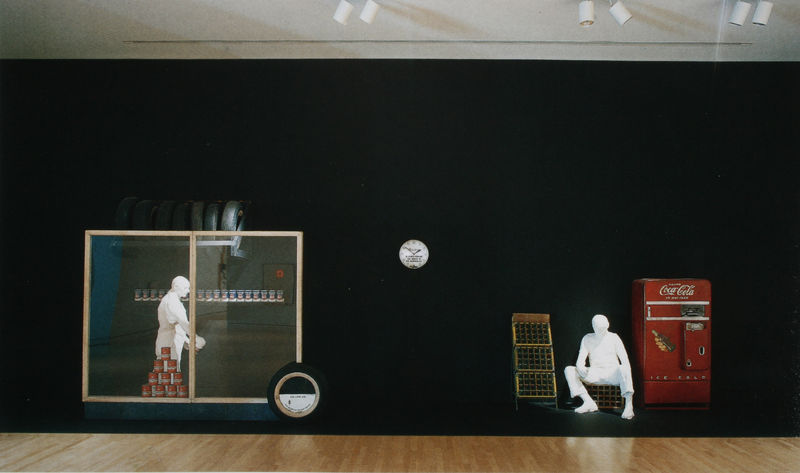
Titel: The Gas Station
Künstler: George Segal
Standort: Ottawa (Canada)
Institution: National Gallery of Canada
Schlagwörter: menschen, fenster, raum, schaufenster, flaschen, figur, kreis, kisten, figuren, uhr, vier, kiste, gipsfigur, pop art, installation, dosen, cola, automat, autoreifen, coca cola, flaschenkisten, getränkeautomat, kühlschrank